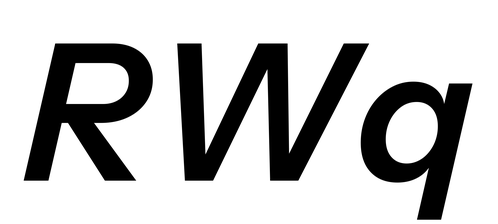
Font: InstrumentSans-Italic_SemiBold_Italic